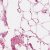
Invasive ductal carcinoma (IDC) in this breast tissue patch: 0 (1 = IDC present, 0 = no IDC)